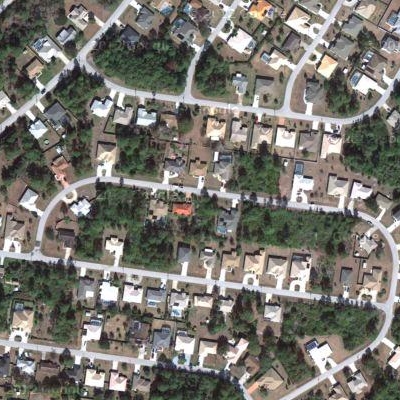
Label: fResident